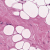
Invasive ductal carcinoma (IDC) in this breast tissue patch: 0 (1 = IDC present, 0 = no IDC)